Question: When I call <URL> in an I would like to render some arbitrary nodes.
Lets say, when I click on a node I want to highlight all of its children yellow :

simples.
I know how to render the node. That's easy :
'''
itemclick: function(dv, record, item, index, e) {
//HTMLElement
item.style.color="RED";
'''
Item is just a which can get its style changed.
I also managed to figure out that I can also access data from the store like so :
'''
itemclick: function(dv, record, item, index, e) {
//View --> store
dv.store.data.items[4]
'''
The data items are just the objects . I can't see any hook where I can add styling to the item objects however :(
I also looked at doing an 'up' query and calling on tree panel:
'''
itemclick: function(dv, record, item, index, e) {
//Ext.data.NodeInterface
var panel = dv.up('panel');
var rn = panel.getRootNode();
var r = rn.findChild("name", "MYNODE");
r.data.cls = 'my_class';
'''
There is a cls 'hook' where I can set class values. However the rendering does not seem to happen. Also the findChild method only returns one value, and there is no findChildren (which is really perplexing. )
This event callback method really puzzles me. I somehow need a link between the HTMLElement and the data items or store. All these approaches seem to lead to a dead end for me.
In the third example I can call panel.getView().refresh(); and this will update the UI. So now the only problem I have is finding a method like getChildren(..)
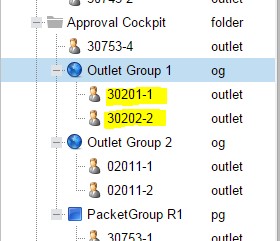
Answer: I solved my problem by first getting my panel and then root node. Then on my root node I called the function.
I needed to pass in an a recursive function. This recursive function looked for nodes I'm interested in (using searchTerm), and then it could set a value. At the end I run and it all works splendidly.
'''
itemclick: function (dv, record, item, index, e) {
var panel = dv.up('panel');
var rn = panel.getRootNode();
var traverseTree = function (c) {
if (c.data.name == traverseTree.searchTerm) {
c.data.cls = 'myClass';
}else {
c.data.cls = '';
}
if (c.childNodes.length > 0) {
for (var i = 0; i < c.childNodes.length; i++) {
var node = c.childNodes[i];
traverseTree(node)
}
}
};
traverseTree.searchTerm = "StringToMatch";
rn.eachChild(traverseTree, rn);
panel.getView().refresh();
'''